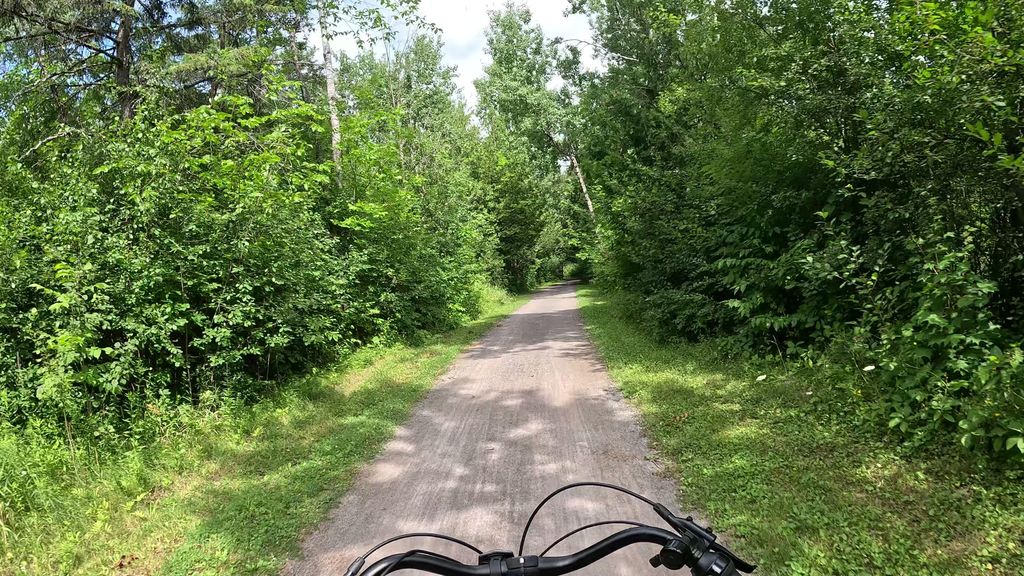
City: ottawa-gatineau